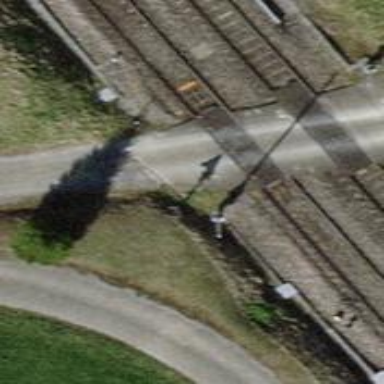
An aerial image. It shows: Full barrier level crossing along the railway.